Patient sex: M
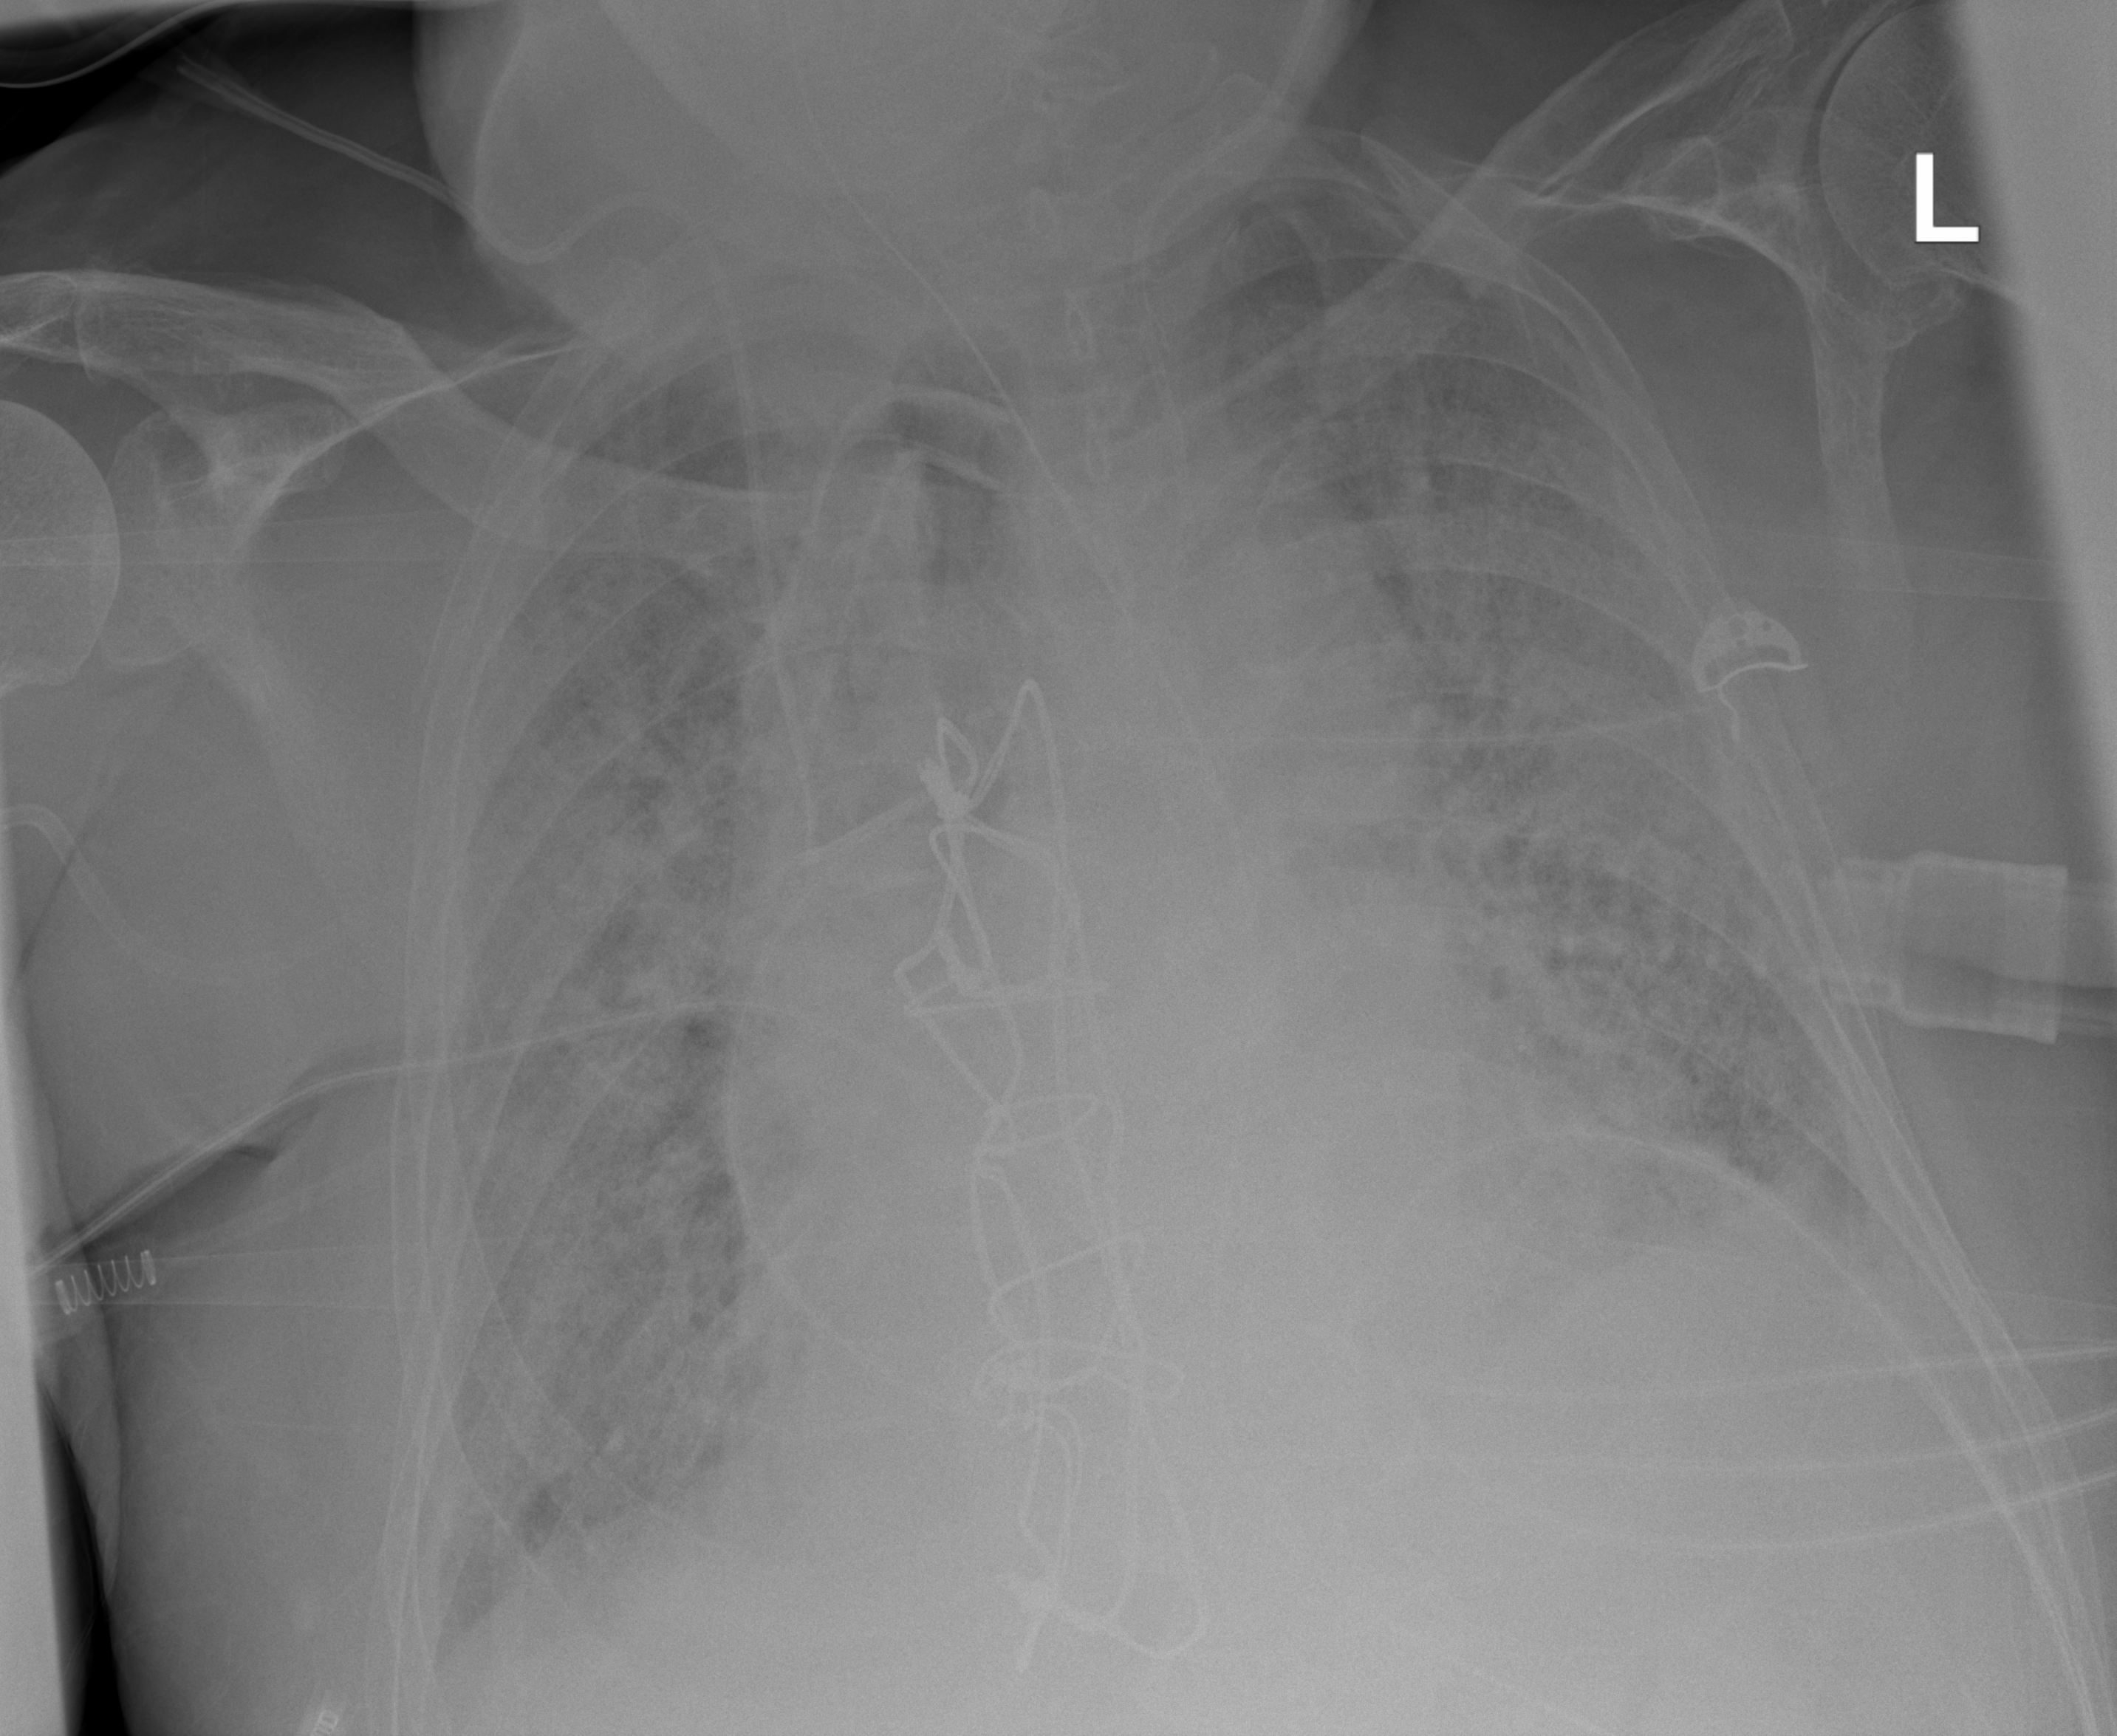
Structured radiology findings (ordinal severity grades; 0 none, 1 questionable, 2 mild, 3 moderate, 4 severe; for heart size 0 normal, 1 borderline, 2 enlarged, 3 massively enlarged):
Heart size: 2
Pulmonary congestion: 2
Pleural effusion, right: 2
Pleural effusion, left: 2
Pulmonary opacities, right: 3
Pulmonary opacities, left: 3
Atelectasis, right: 3
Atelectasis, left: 3